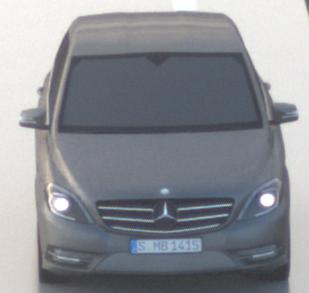
Make: Mercedes-Benz
Model: B 180 BlueEFFICIENCY
Detailed model: B-Class (246)
Model produced from: 2011/11
Model produced until: 2012/10
Doors: 5
Color: gray
Road condition: wet road
Daytime: sunrise or sunset
Contrast: medium contrast